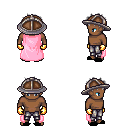
a pixel art fantasy rpg character, male body template, human, dark skin, pink cape, metal pants, gray bedhead hairstyle, chain helm, gold gloves, black slippers, four views (front, back, left, right), 2x2 character sprite sheet, small pixel art, hard edges, no anti-aliasing